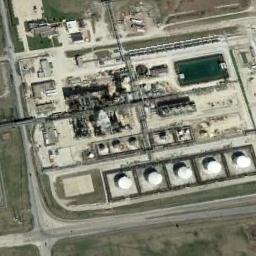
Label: storage_tank